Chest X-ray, PA view. Patient: 47 years old, sex F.
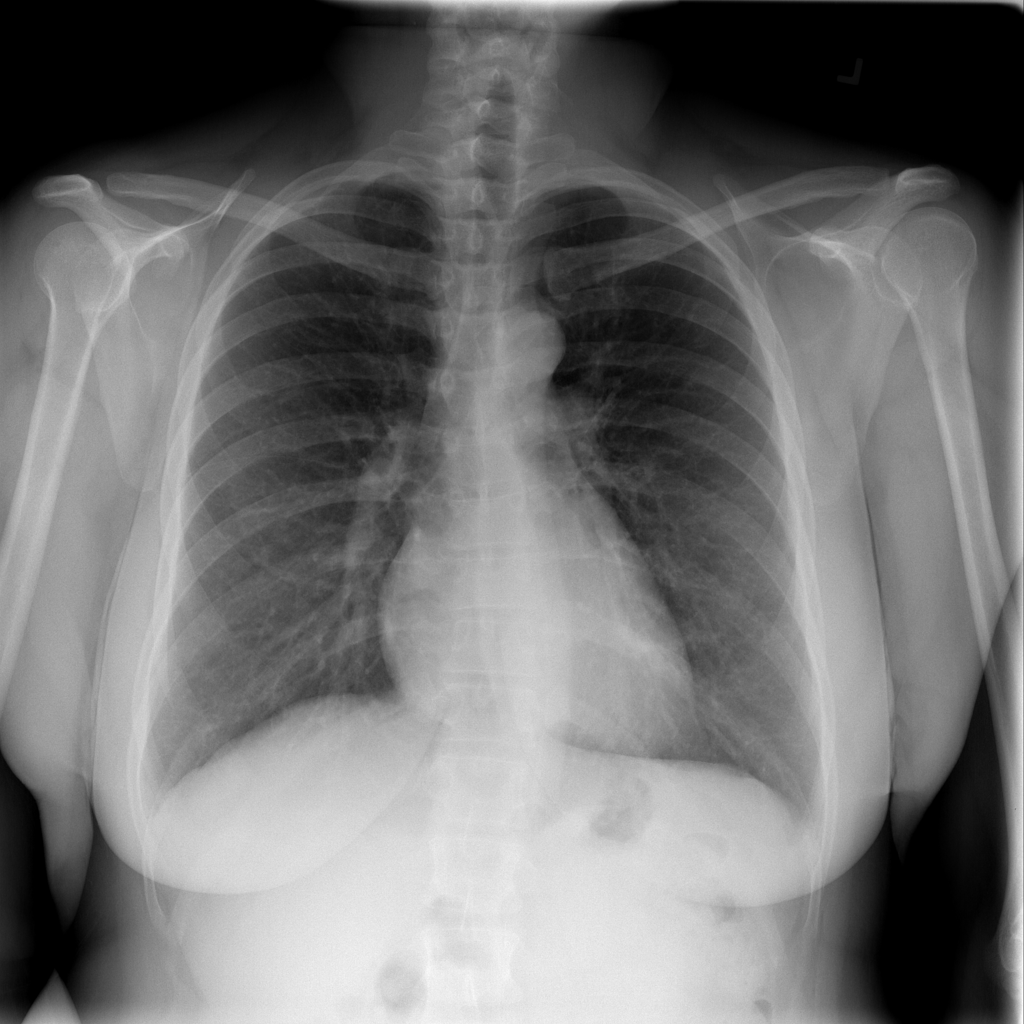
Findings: No Finding